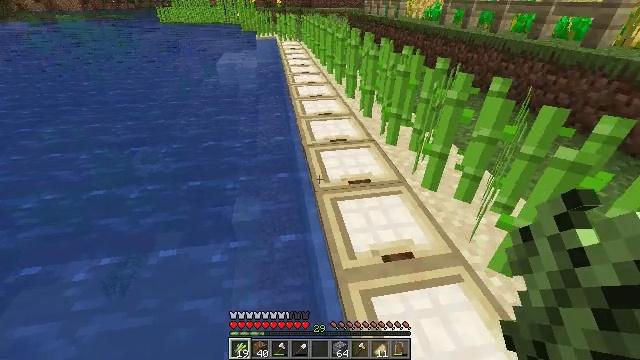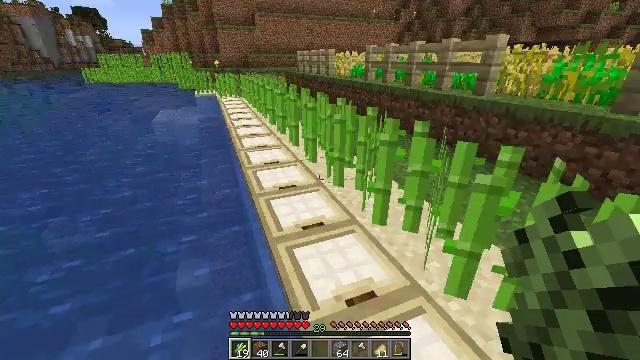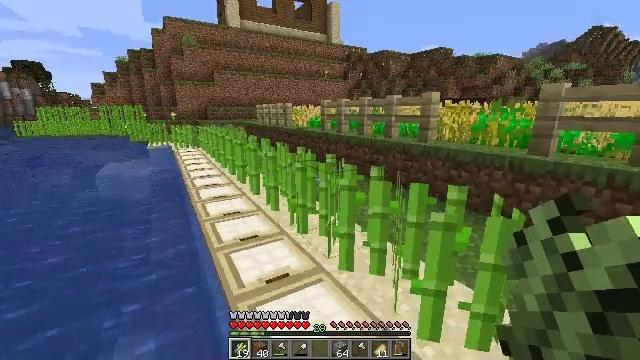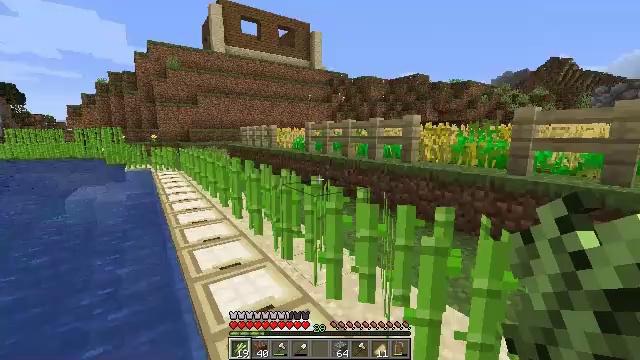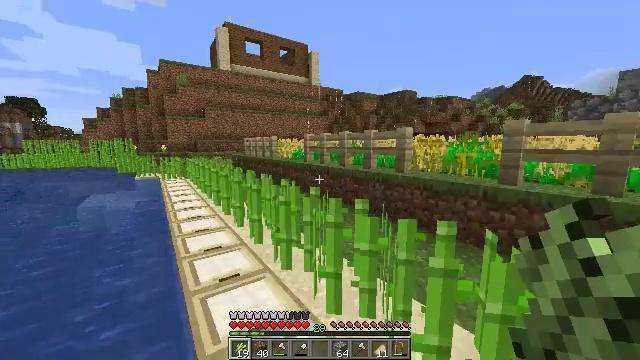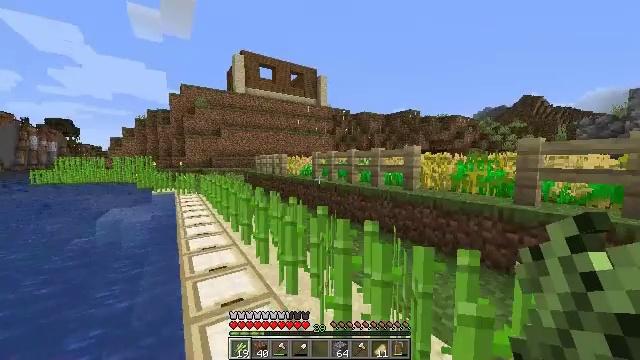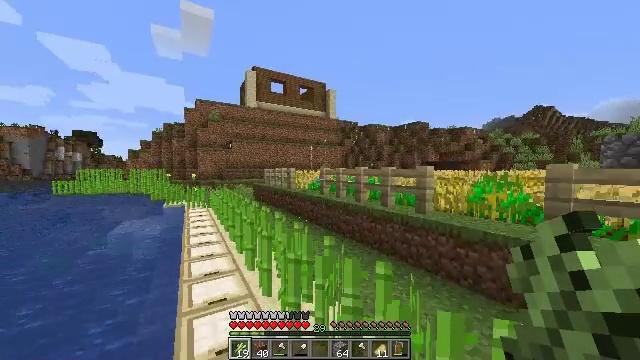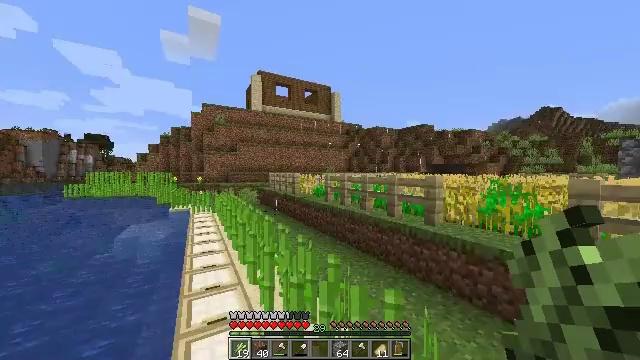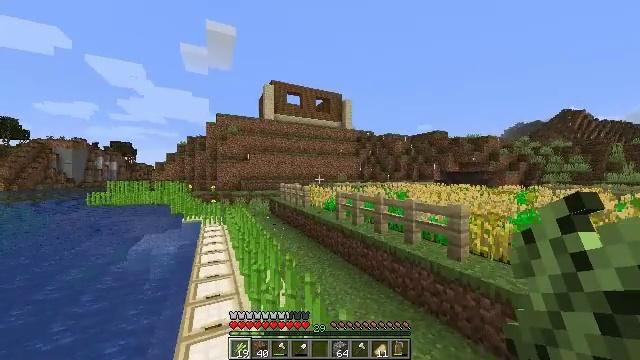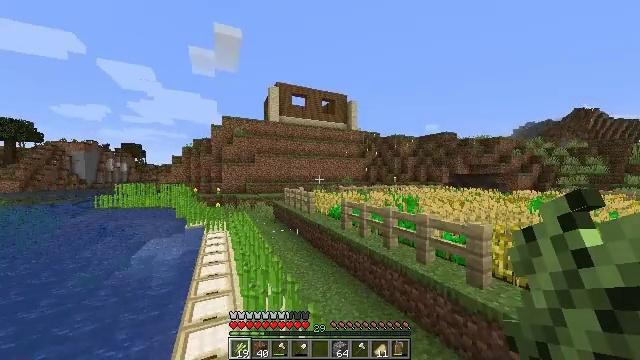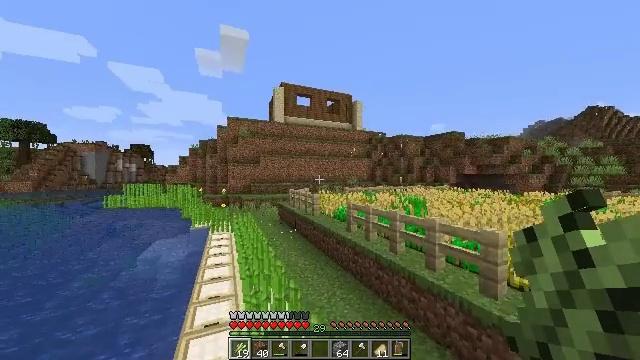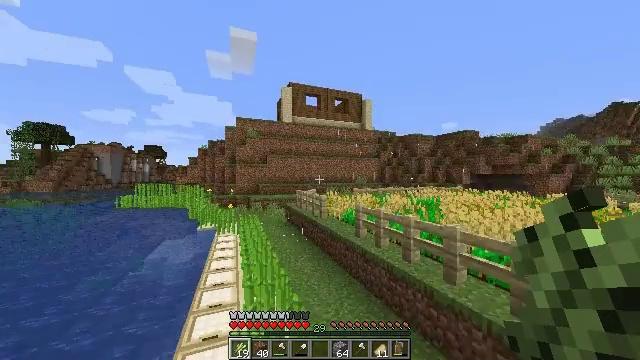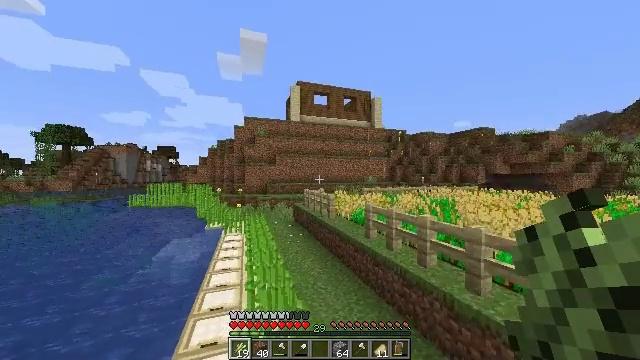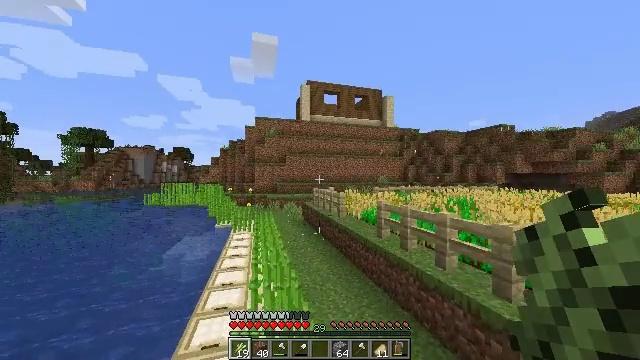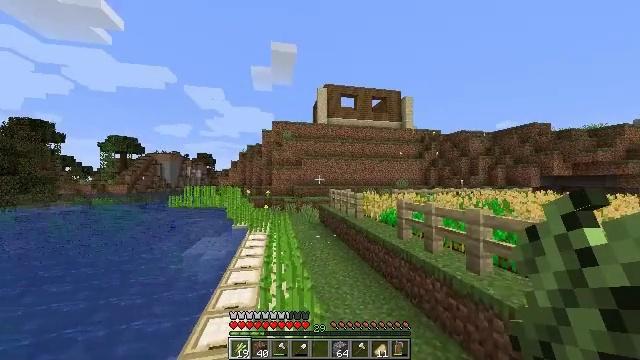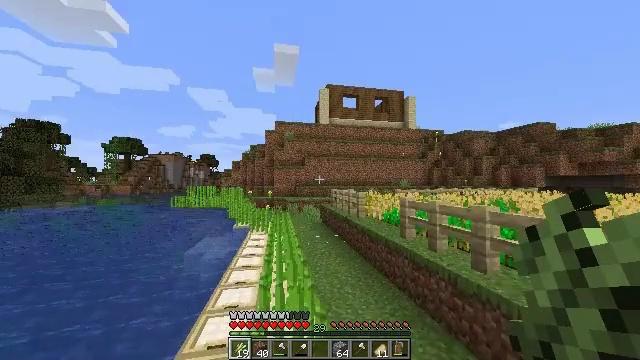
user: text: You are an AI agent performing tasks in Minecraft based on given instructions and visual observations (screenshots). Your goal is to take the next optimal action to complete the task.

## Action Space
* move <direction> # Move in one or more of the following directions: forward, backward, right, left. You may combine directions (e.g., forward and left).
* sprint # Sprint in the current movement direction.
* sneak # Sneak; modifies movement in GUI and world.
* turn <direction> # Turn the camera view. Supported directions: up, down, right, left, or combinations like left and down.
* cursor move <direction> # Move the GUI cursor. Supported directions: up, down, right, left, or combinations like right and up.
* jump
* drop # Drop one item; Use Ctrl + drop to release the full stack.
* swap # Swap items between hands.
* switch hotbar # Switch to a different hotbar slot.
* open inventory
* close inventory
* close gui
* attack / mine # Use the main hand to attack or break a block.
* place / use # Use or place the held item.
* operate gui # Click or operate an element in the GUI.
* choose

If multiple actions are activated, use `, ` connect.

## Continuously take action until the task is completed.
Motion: motion action
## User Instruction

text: Combine sandstone blocks to create a sandstone slab.
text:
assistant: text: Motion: turn right and up
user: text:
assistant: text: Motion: turn right and up
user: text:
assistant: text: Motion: move forward, sprint, turn right and up
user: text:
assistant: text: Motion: move forward, sprint, turn up
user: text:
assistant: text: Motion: move forward, sprint, turn left and up
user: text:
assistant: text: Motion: move forward, sprint, turn left and up, jump
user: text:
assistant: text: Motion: move forward, sprint, turn left, jump
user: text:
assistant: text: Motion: move forward, sprint, turn left, jump
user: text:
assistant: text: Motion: move forward, sprint, turn left, jump
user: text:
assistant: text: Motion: move forward, sprint, turn left, jump
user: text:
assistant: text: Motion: move forward, sprint, turn left, jump, switch to hotbar 1
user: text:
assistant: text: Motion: move forward, sprint, turn left, jump, switch to hotbar 1
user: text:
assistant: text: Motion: move forward, sprint, turn left, jump, switch to hotbar 1
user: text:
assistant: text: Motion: move forward, sprint, turn left and up, jump, switch to hotbar 1
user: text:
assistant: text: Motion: move forward, sprint, jump
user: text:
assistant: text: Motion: move forward, sprint, jump
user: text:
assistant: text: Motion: move forward, sprint, jump
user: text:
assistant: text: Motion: move forward, sprint, jump
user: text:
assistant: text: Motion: move forward, sprint, jump
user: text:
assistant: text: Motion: move forward, sprint, jump
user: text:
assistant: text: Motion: move forward, sprint, jump
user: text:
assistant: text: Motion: move forward, sprint, jump
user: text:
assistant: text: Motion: move forward, sprint, jump
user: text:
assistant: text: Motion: move forward, sprint, jump
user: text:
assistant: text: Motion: move forward, sprint, turn left and down, jump
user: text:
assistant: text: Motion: move forward, sprint, turn left, jump
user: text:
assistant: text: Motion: move forward, sprint, turn left, jump
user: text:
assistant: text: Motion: move forward, sprint, turn left, jump
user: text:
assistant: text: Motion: move forward, sprint, turn left, jump
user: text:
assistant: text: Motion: move forward, sprint, turn left, jump